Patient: sex F, age 60
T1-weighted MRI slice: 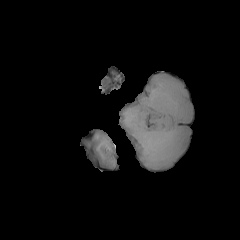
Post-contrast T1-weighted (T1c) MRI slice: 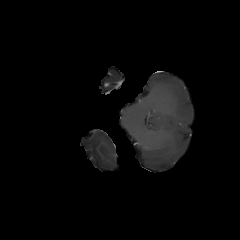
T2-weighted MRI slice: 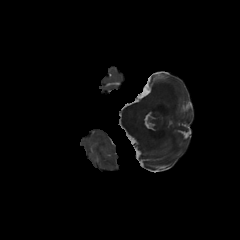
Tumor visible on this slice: no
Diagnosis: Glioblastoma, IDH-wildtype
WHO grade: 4